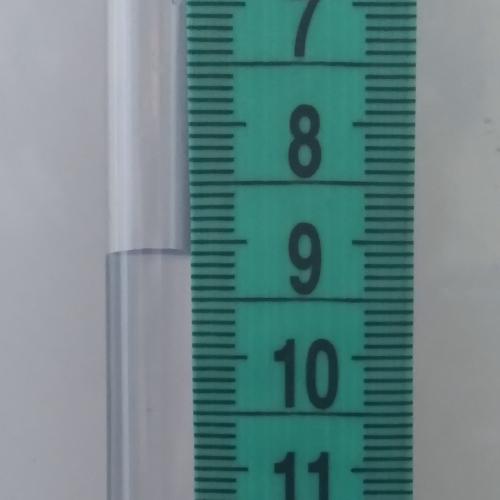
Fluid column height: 9.1 cm